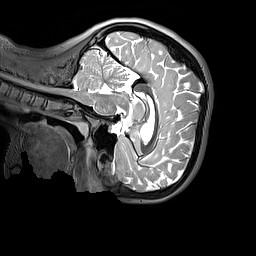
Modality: T2w
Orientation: sagittal
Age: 10
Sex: female
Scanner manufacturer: siemens
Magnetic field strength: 3 T
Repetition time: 3.2 s
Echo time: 0.408 s